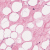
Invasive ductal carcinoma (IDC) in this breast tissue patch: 0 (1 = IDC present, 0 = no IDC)